Field crop: maize
Growth stage: 2
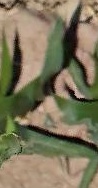
Species: maize